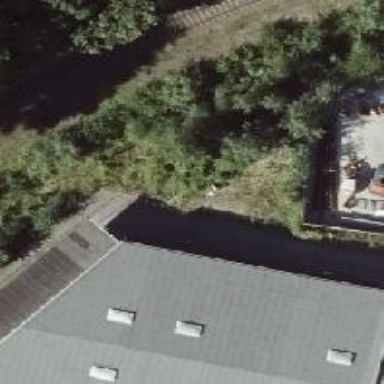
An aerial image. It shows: Abandoned railway.